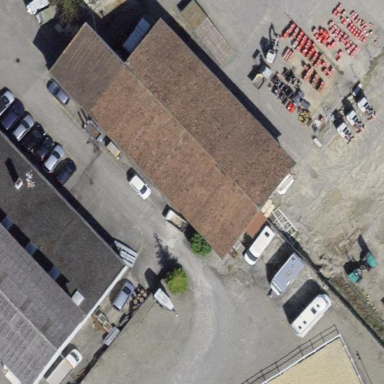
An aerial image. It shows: Commercial building.